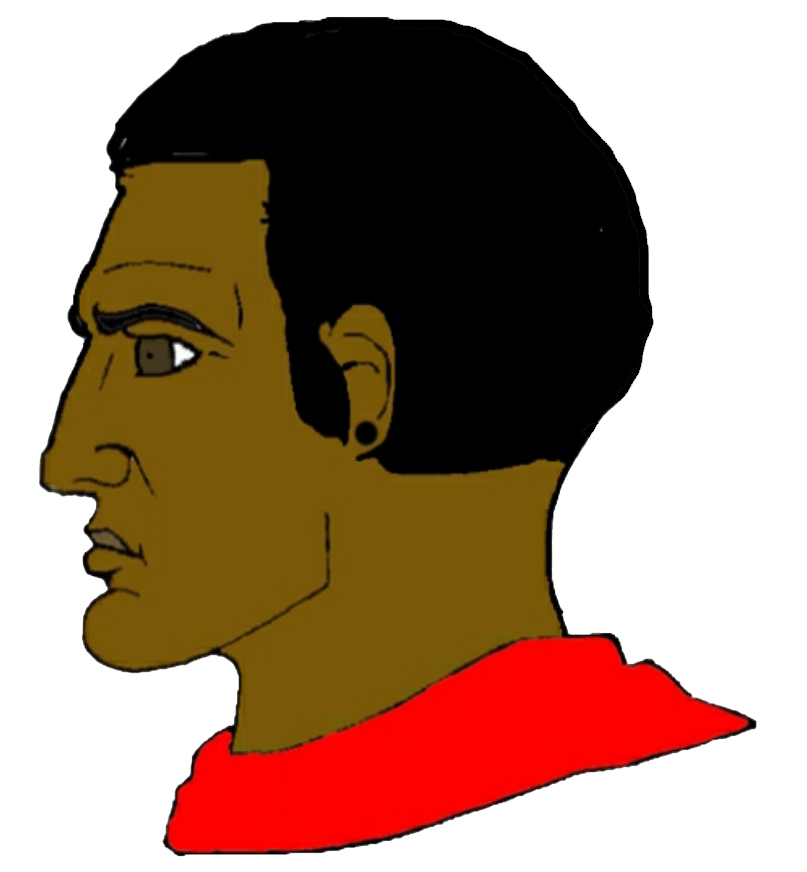
Label: 5_Blackjak